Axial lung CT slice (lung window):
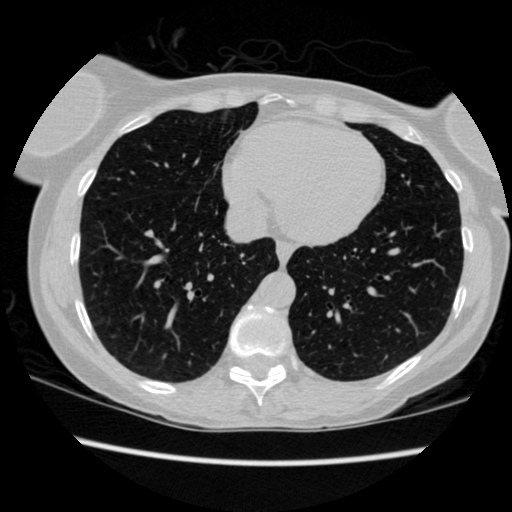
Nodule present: no